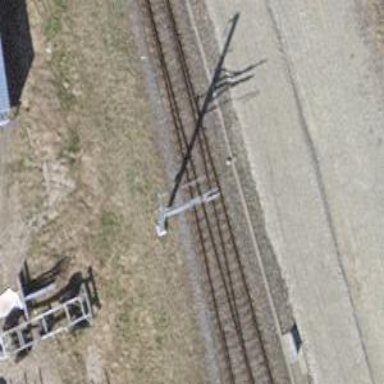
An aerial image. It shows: Railway switch.